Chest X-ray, AP view. Patient: 62 years old, sex F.
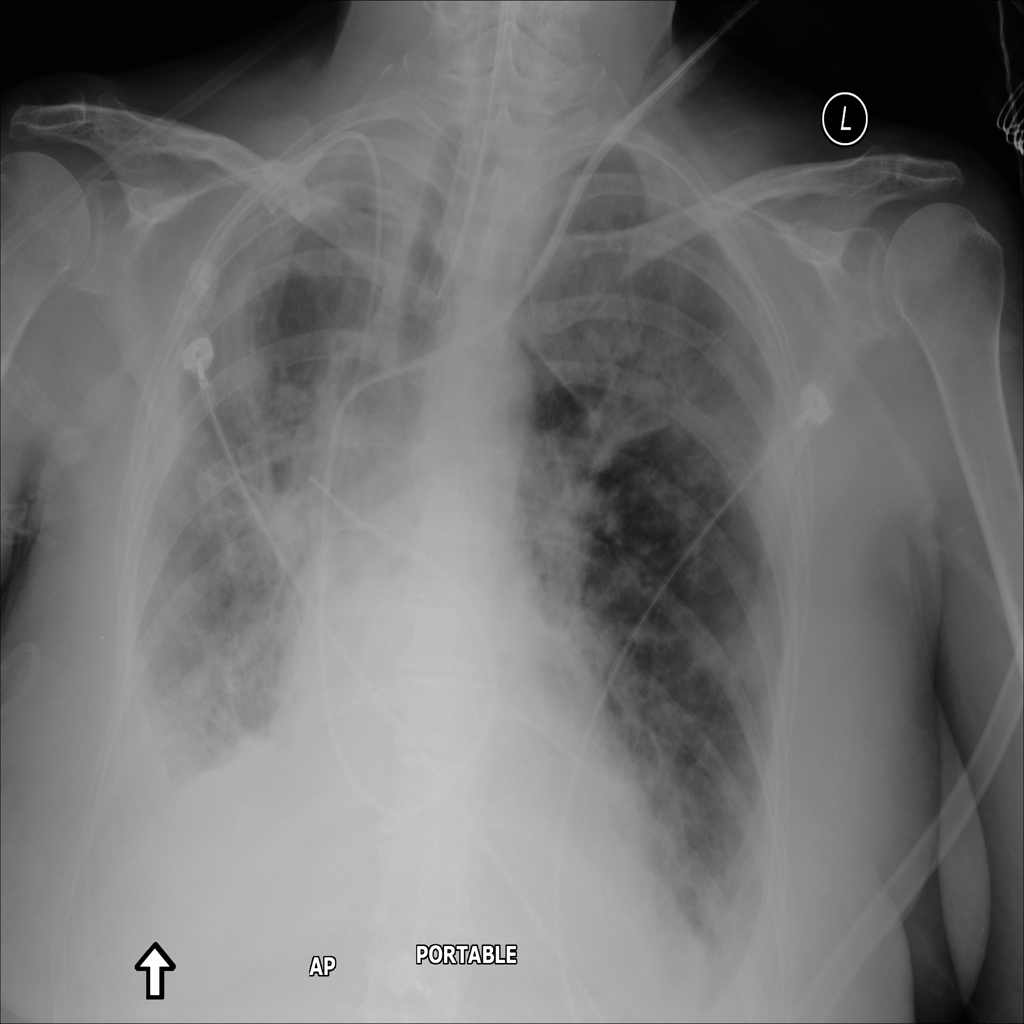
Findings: Effusion, Infiltration